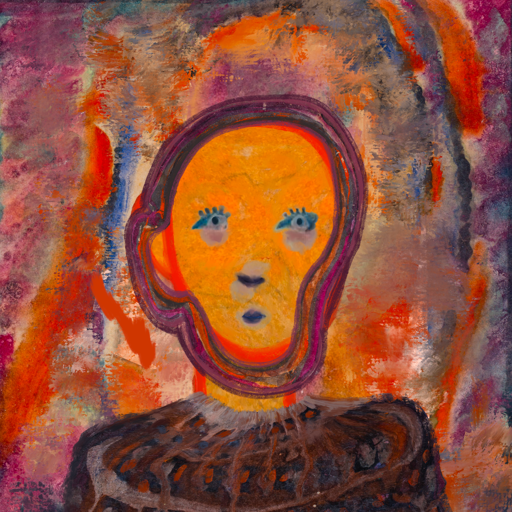
Background: Experience, Head And Neck Front: Sisters, Face Front: Hill_Girl, Bust: Hypocrite, Hair Front: Hypocrite, Head Accessory: Blank, Second Necklace: Blank, Necklace: Blank, Baby: Blank